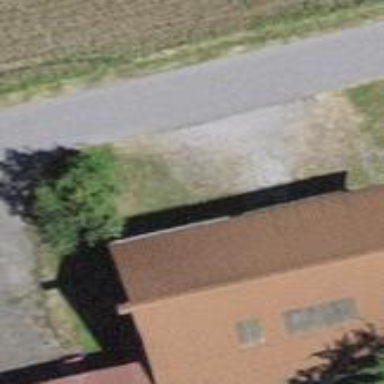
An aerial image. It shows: Garage building.